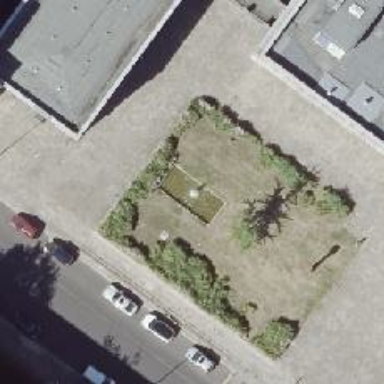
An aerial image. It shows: Fountain.